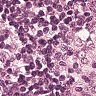
Metastatic tissue present: yes